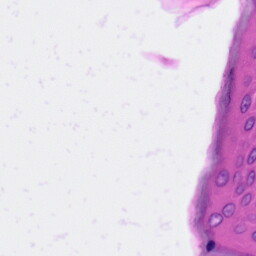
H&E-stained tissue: Skin